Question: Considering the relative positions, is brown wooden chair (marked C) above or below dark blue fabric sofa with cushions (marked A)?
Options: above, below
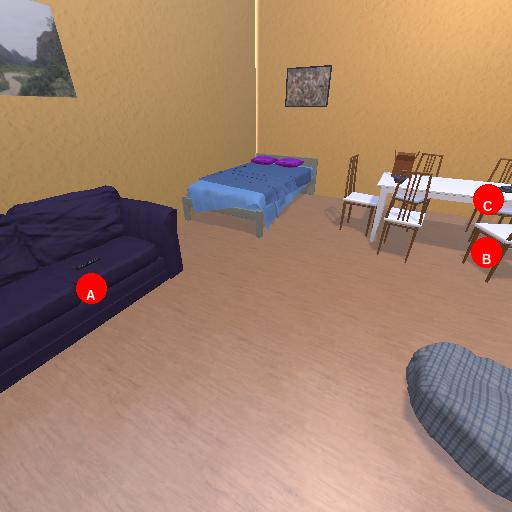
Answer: above